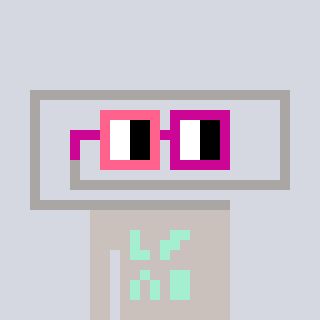
a pixel art character with square pink and red glasses, a paperclip-shaped head and a foggrey-colored body on a cool background